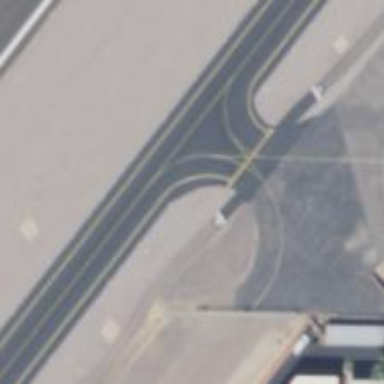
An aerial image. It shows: Asphalt taxiway in the airport.